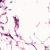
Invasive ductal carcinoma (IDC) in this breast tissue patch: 0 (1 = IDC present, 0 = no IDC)